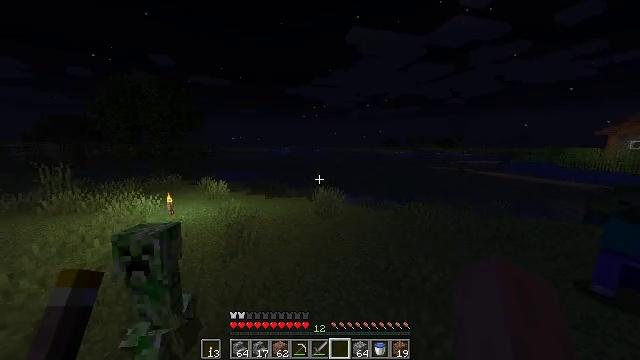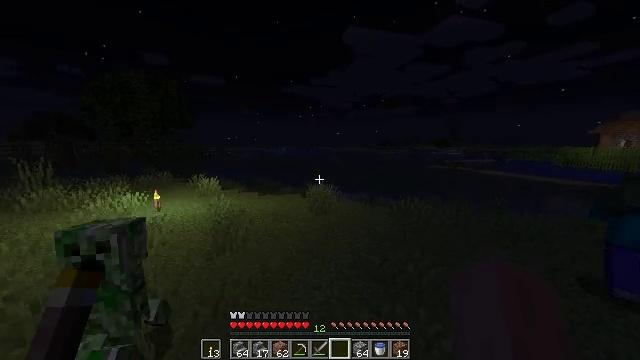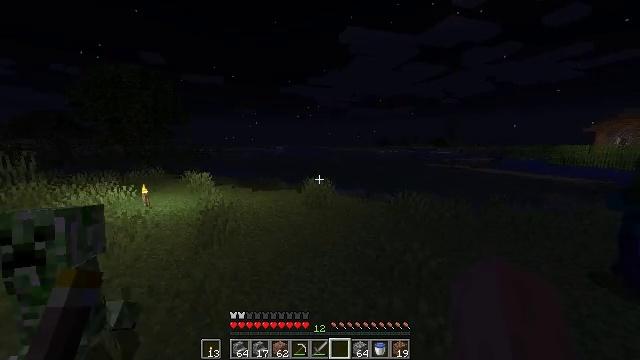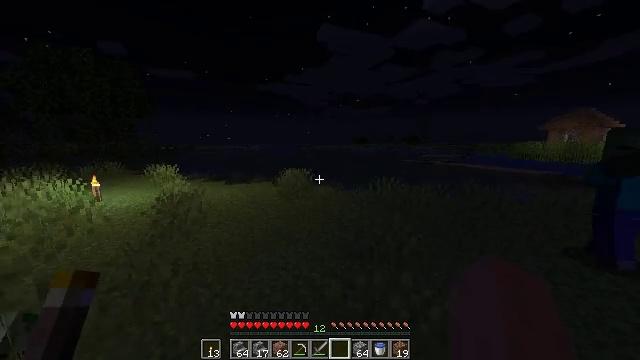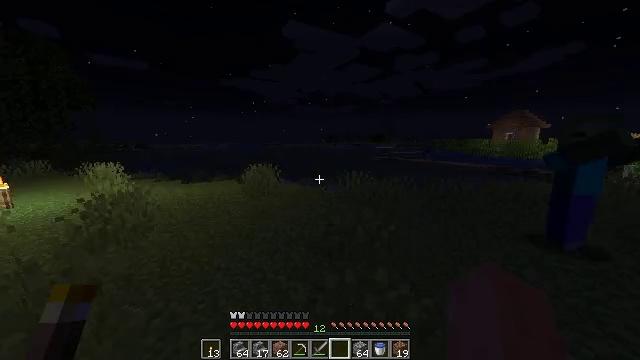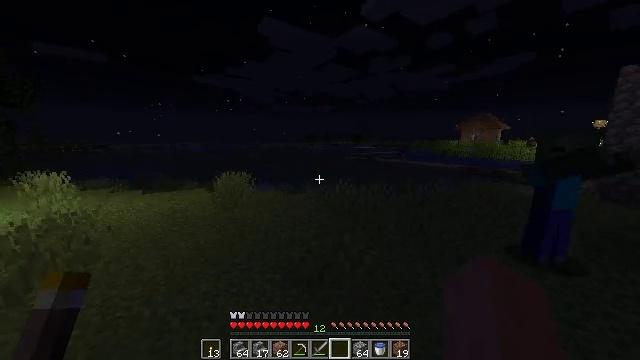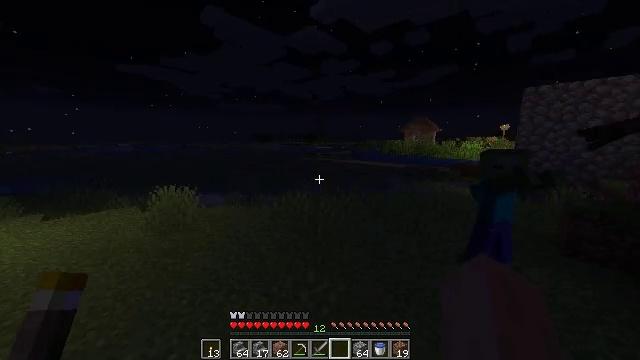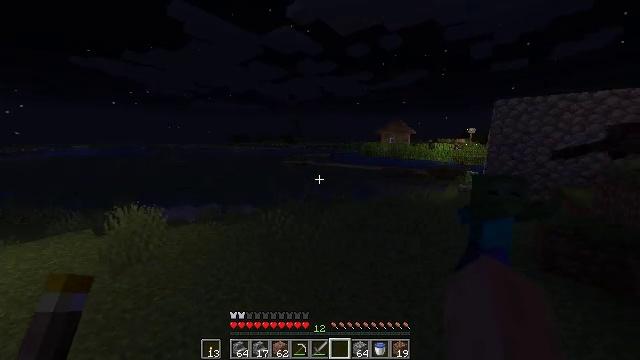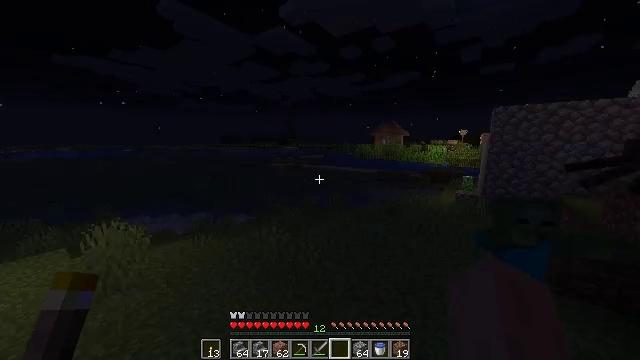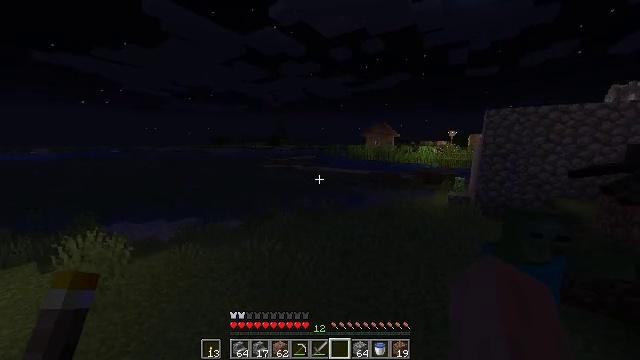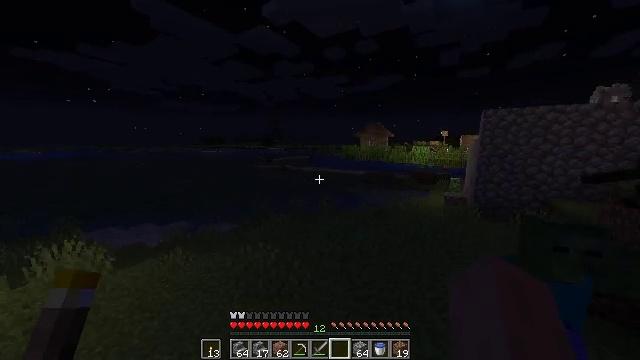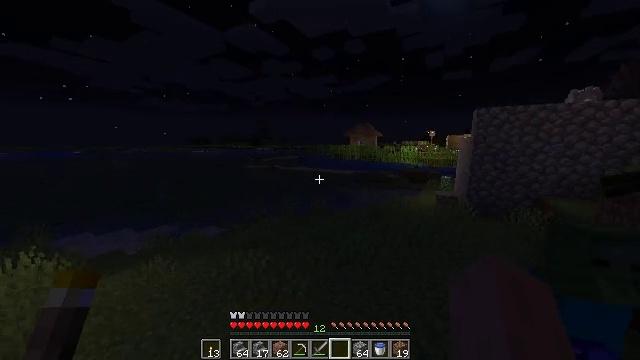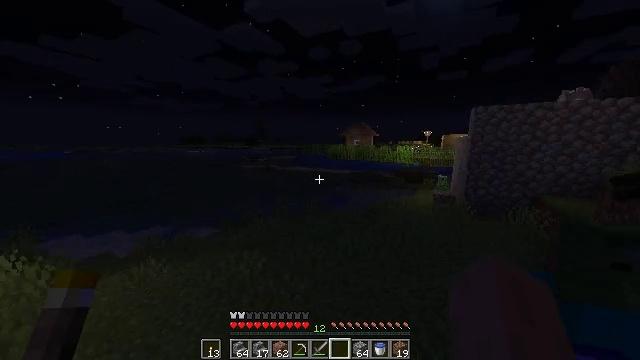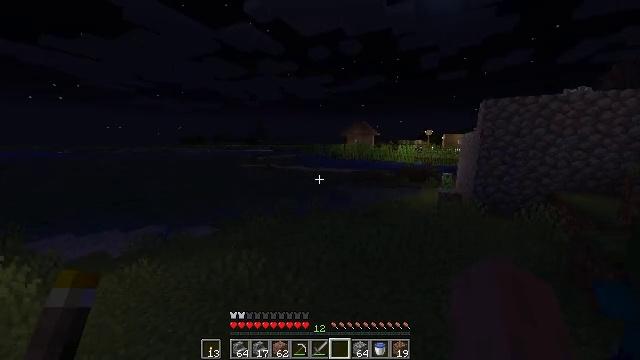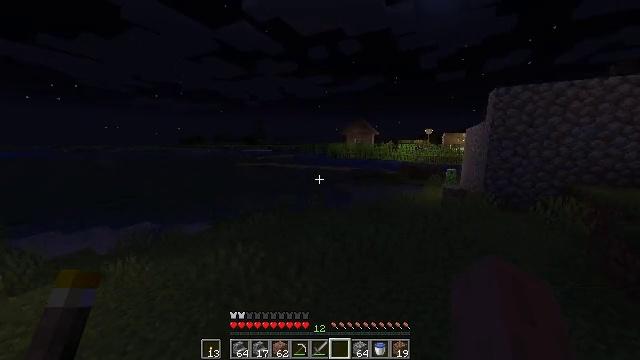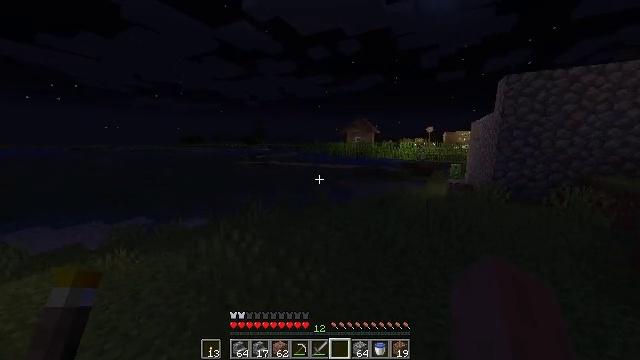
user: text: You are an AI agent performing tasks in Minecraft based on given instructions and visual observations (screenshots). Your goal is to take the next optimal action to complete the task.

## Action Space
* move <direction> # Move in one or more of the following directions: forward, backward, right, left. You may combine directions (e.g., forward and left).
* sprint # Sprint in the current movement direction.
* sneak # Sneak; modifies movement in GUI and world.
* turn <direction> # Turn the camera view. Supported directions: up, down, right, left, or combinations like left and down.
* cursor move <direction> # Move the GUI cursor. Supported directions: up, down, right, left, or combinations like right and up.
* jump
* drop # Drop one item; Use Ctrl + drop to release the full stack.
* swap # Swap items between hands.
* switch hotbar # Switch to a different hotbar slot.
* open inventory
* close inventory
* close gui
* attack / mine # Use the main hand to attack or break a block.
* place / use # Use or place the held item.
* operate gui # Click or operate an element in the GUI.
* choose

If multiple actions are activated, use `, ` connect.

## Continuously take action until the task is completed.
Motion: motion action
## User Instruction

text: Left click on the iron door to break it.
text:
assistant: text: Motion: move forward, sprint, attack / mine, jump
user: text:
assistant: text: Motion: move forward, sprint, attack / mine, jump
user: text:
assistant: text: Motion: move forward, sprint, turn right, attack / mine, jump
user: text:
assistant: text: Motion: move forward, sprint, turn right, attack / mine, jump
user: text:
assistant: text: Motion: move forward, sprint, turn right, attack / mine, jump
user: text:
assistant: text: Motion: move forward, sprint, turn right, attack / mine, jump
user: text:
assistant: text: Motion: move forward, sprint, turn right, attack / mine, jump
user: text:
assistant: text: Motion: move forward, sprint, turn right, attack / mine, jump
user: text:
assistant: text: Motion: move forward, sprint, turn right, attack / mine, jump
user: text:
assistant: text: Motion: move forward, sprint, turn right, attack / mine, jump
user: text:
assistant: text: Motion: move forward, sprint, turn right, attack / mine, jump
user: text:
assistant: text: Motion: move forward, sprint, turn right, attack / mine, jump
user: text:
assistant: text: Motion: move forward, sprint, attack / mine, jump
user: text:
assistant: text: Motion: move forward, sprint, attack / mine, jump
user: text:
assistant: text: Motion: move forward, sprint, attack / mine, jump
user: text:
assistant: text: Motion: move forward, sprint, attack / mine, jump
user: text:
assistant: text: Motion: move forward, sprint, turn right, attack / mine, jump
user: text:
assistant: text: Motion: move forward, sprint, turn right, attack / mine, jump
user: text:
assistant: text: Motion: move forward, sprint, turn right, attack / mine, jump
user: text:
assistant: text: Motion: move forward, sprint, turn right, attack / mine, jump
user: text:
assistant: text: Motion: move forward, sprint, turn right, attack / mine, jump
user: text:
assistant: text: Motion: move forward, sprint, attack / mine, jump
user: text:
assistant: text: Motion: move forward, sprint, attack / mine, jump
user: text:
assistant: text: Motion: move forward, sprint, turn right and down, attack / mine, jump
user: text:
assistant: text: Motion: move forward, sprint, turn right and down, attack / mine, jump
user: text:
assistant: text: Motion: move forward, sprint, turn right and down, attack / mine, jump
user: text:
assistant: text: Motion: move forward, sprint, turn right and down, attack / mine, jump
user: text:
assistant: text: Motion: move forward, sprint, turn right and down, attack / mine, jump
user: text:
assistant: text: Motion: move forward, sprint, turn right and down, attack / mine, jump
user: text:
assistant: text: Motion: move forward, sprint, attack / mine, jump